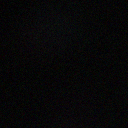
Screen state: off